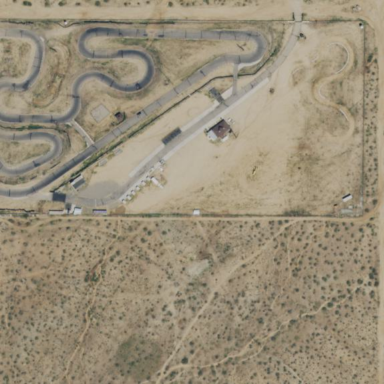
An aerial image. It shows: Stadium designed for motor karting.